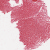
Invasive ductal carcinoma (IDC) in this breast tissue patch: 0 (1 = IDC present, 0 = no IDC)